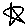
Label: star